Question: How to adjust the sidebar position? I want to remove the left space in left sidebar. How to do that? Here's the <URL> Thank you

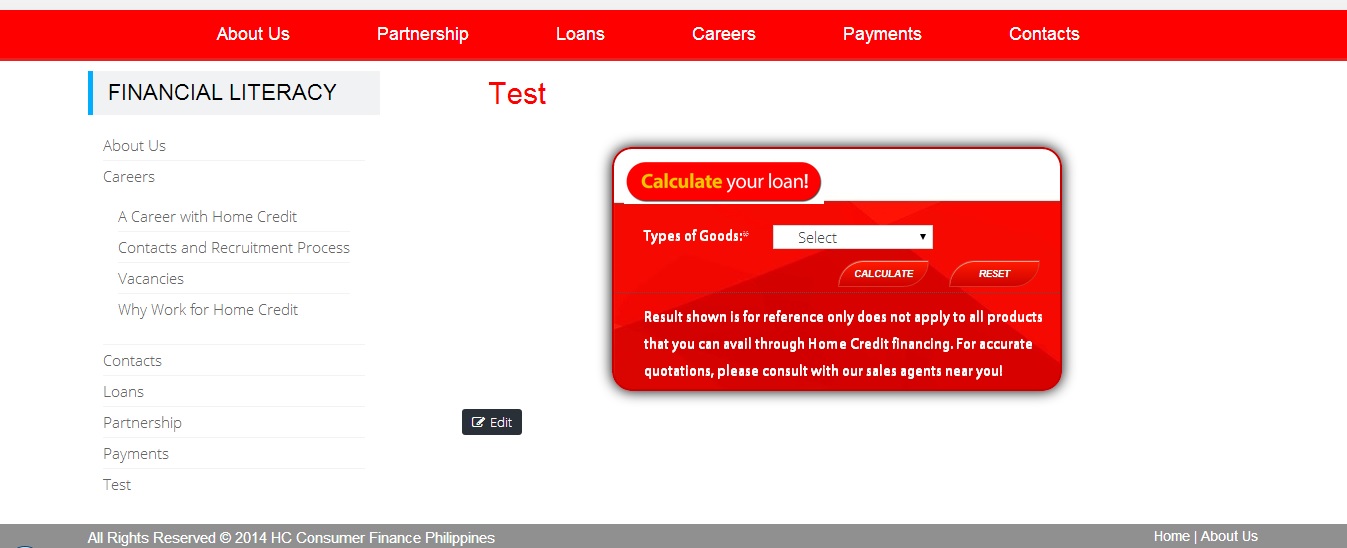
Answer: In your CSS you have assigned '1170px' for your content section and aligned with center. Change that to 100%, it will work.
'''
.ak-container
{
width:100%;
margin:0px auto;
}
'''